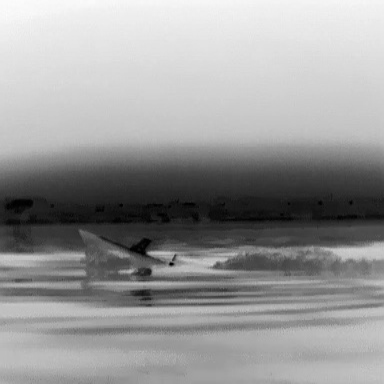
There is a canoe in the infrared image.